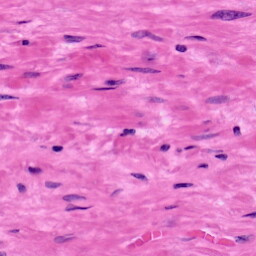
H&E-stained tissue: Prostate